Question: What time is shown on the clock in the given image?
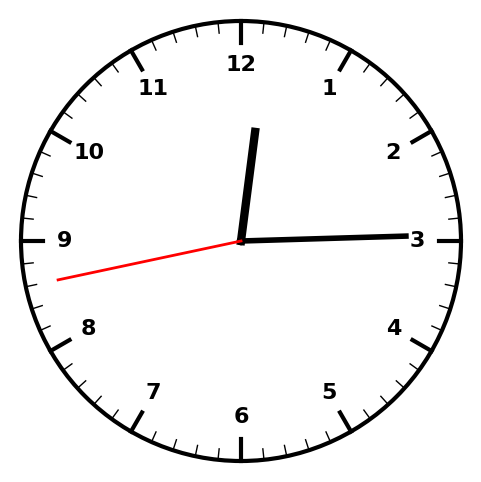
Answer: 12:14:43